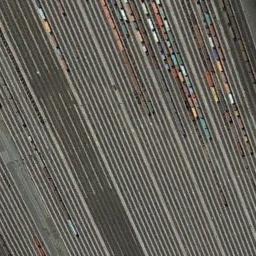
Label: railway